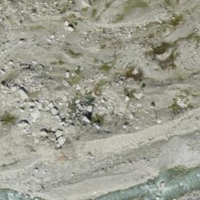
EUNIS habitat code: 49
Species observed at this site:
Rana temporaria